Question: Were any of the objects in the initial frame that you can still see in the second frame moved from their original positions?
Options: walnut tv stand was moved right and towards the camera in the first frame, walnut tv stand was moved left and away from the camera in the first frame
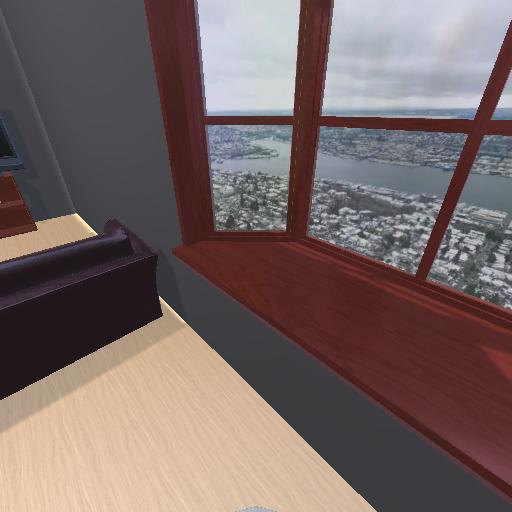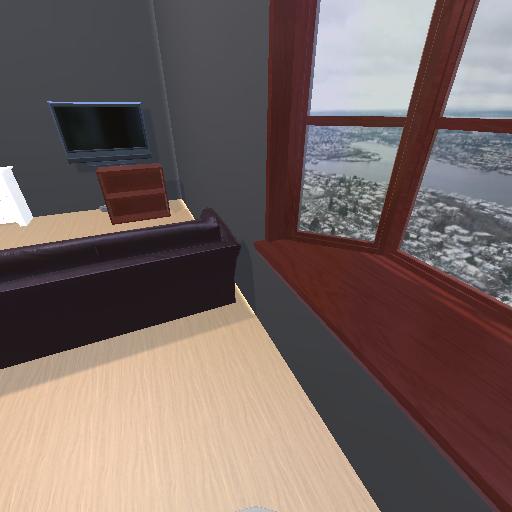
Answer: walnut tv stand was moved right and towards the camera in the first frame